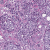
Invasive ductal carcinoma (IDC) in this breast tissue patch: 1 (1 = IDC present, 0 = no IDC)